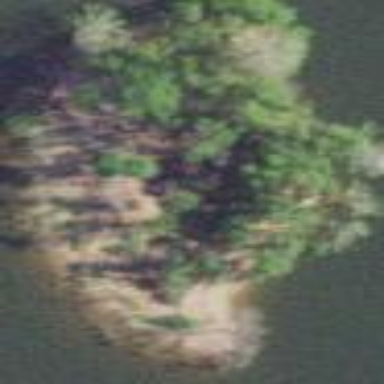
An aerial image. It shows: Islet.